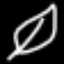
Label: leaf